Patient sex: M
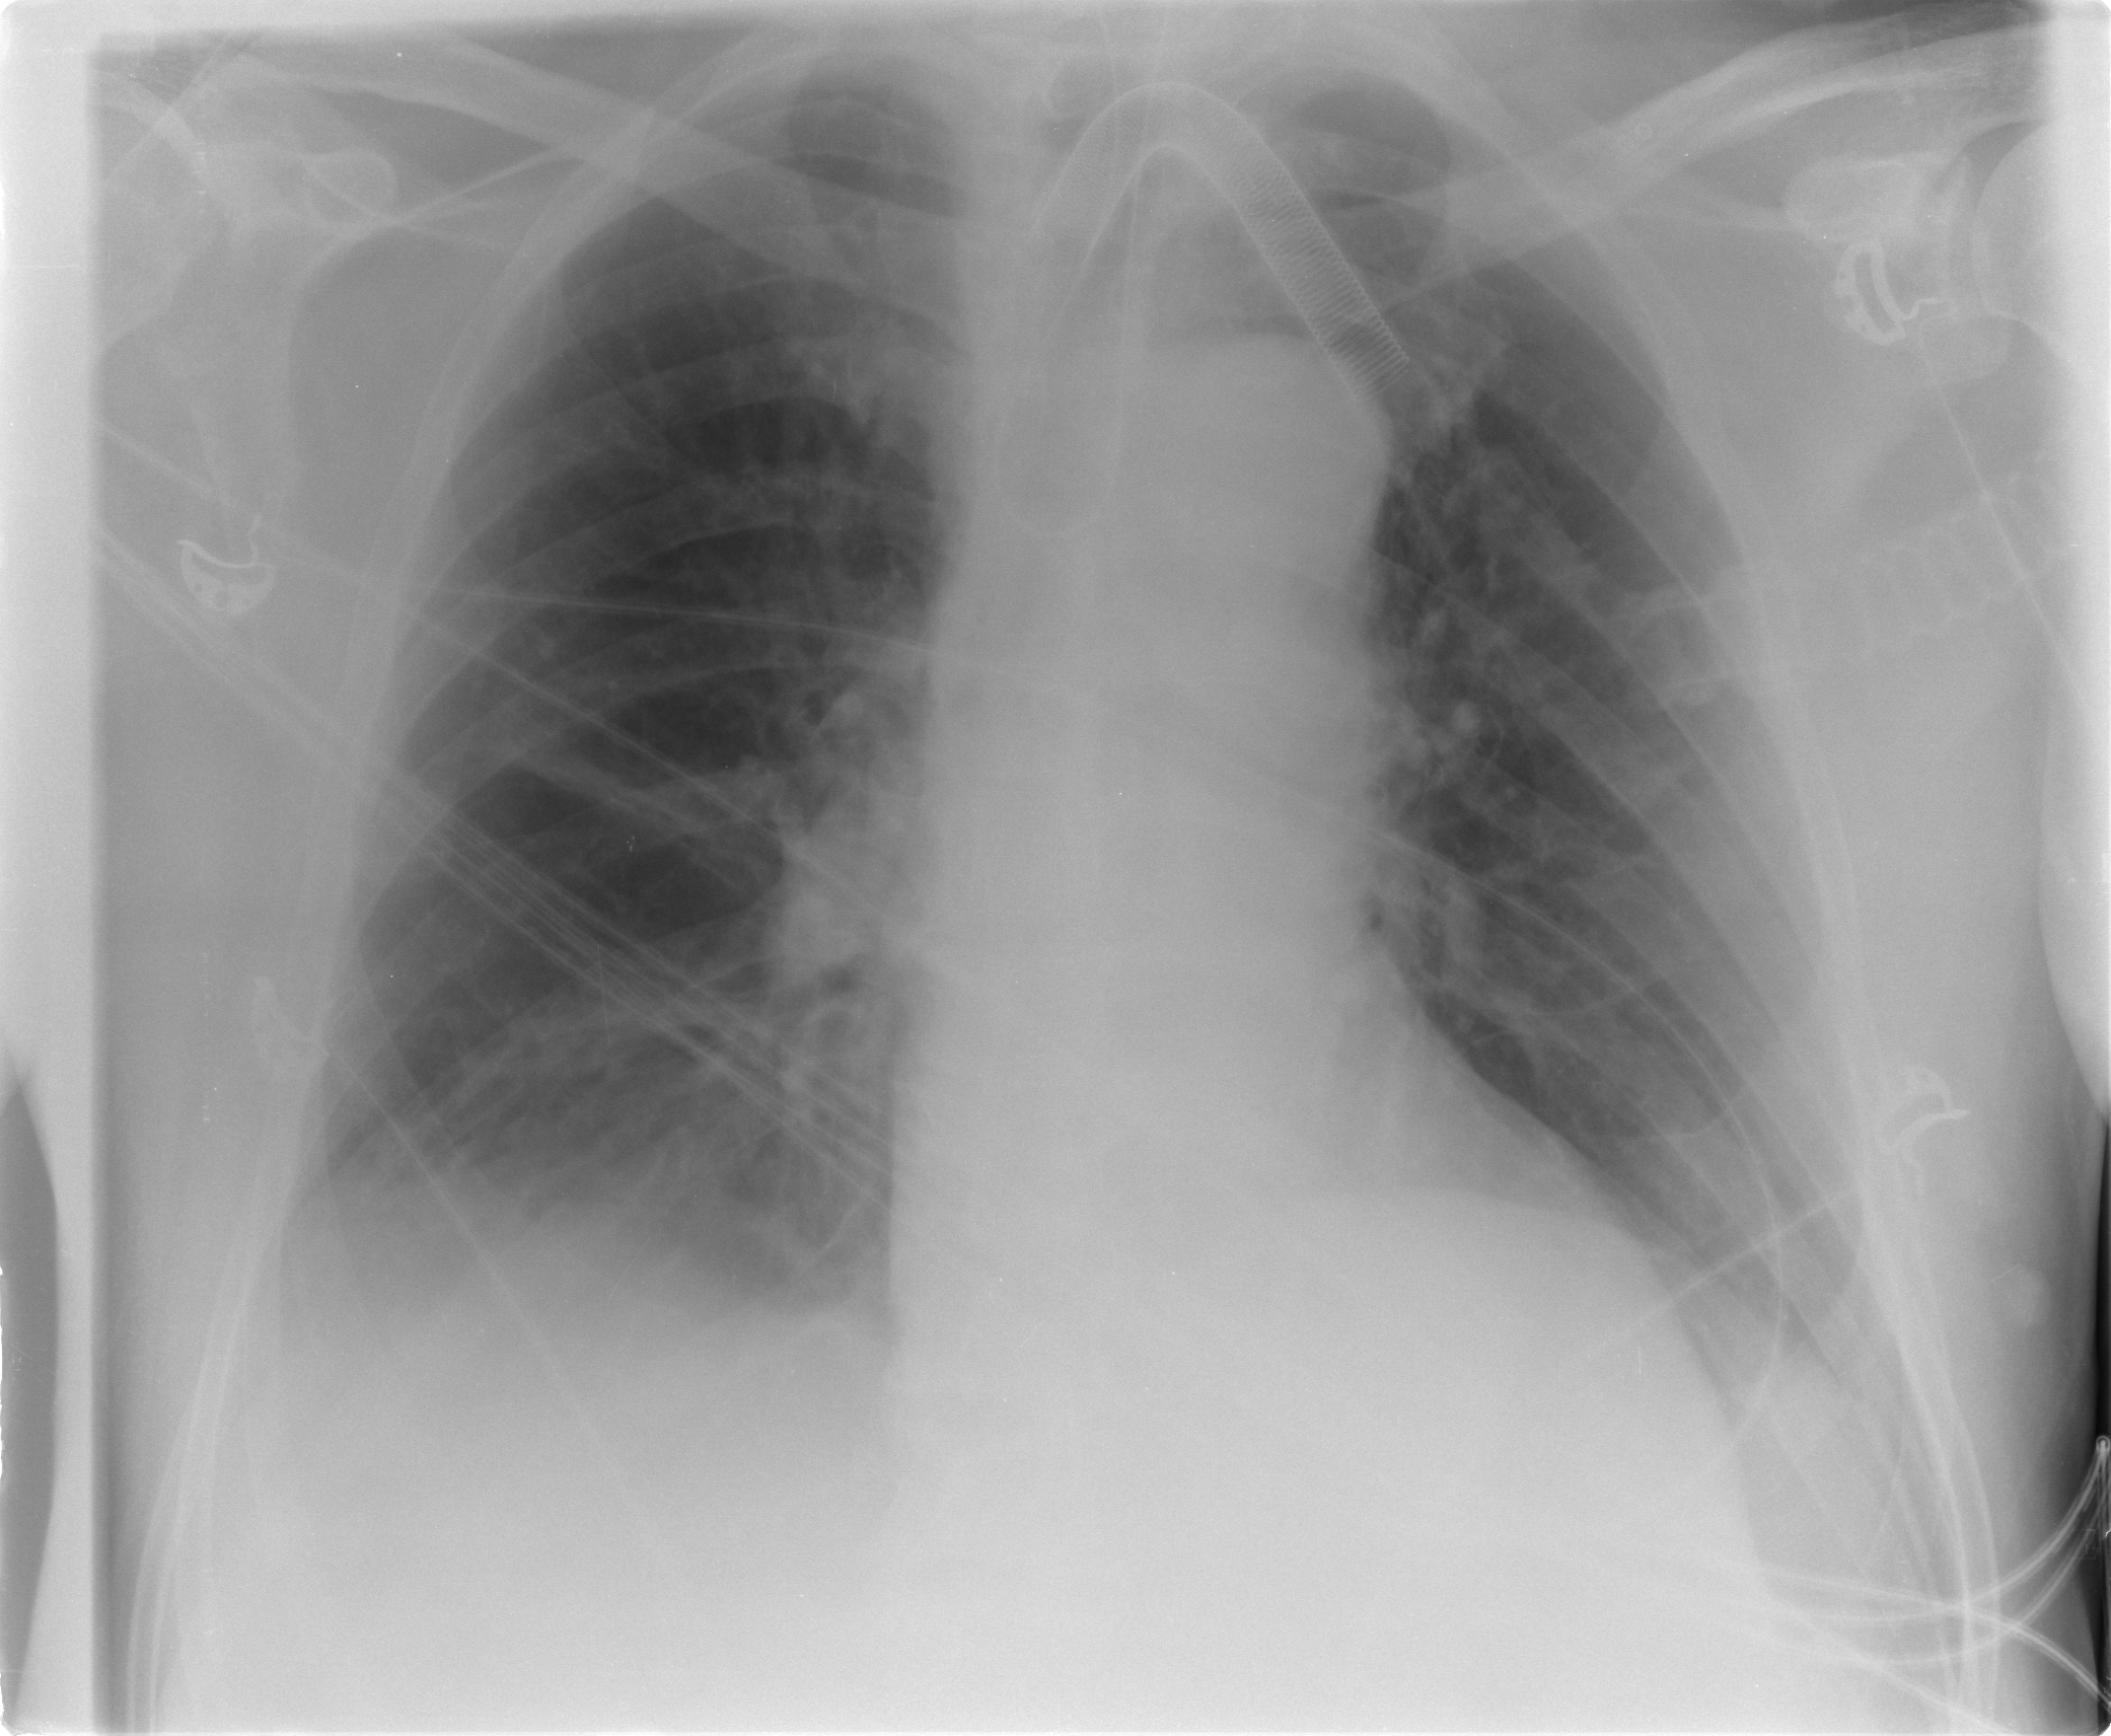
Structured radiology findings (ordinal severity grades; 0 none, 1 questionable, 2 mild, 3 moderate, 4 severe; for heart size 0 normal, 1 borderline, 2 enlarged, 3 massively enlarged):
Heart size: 0
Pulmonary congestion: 0
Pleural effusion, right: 2
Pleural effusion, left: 0
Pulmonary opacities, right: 0
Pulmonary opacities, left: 0
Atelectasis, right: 2
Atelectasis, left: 0